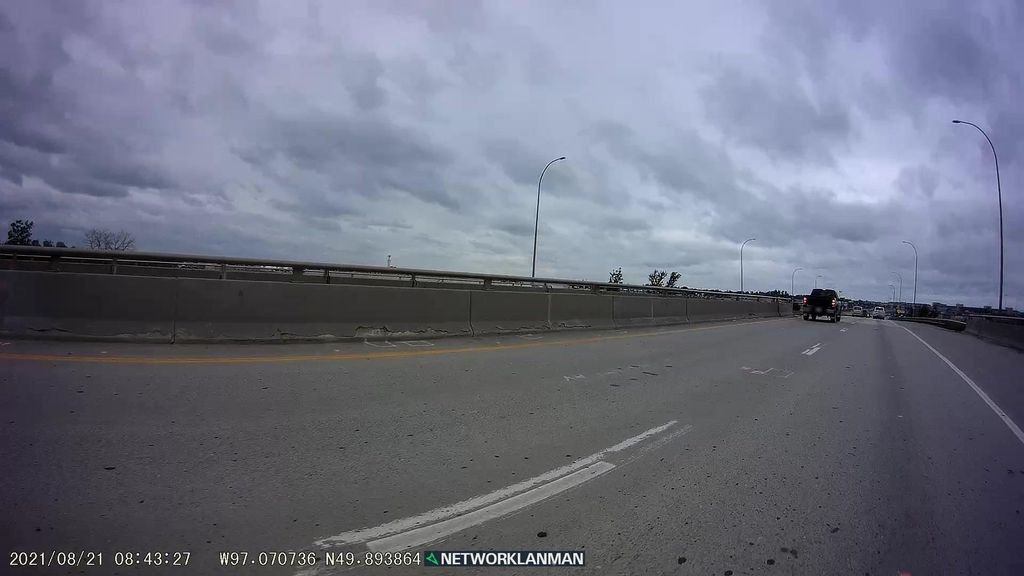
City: winnipeg